Field crop: maize
Growth stage: 2
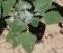
Species: chenopodium